Field crop: tomato
Growth stage: 2
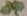
Species: solanum